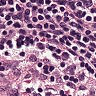
Metastatic tissue present: no